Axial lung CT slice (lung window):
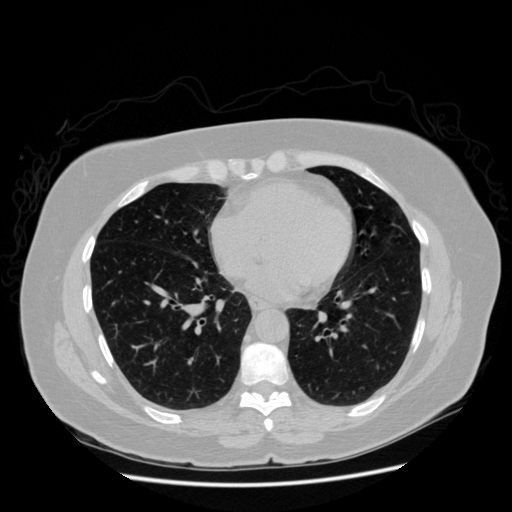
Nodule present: no